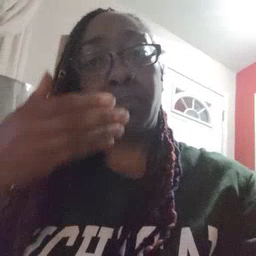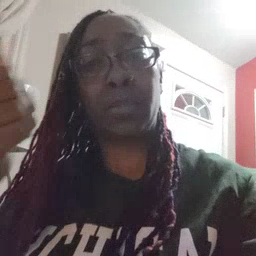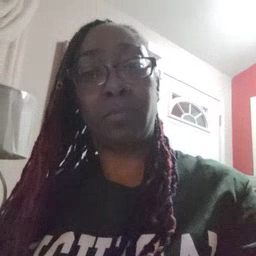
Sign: better